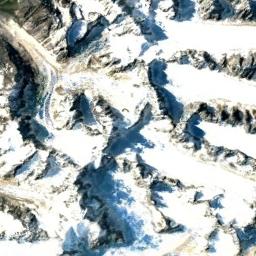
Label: snowberg